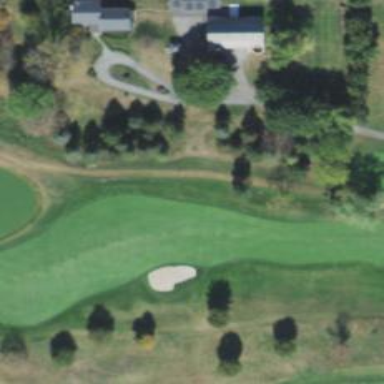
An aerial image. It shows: Grassy area designated as golf fairway.